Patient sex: M
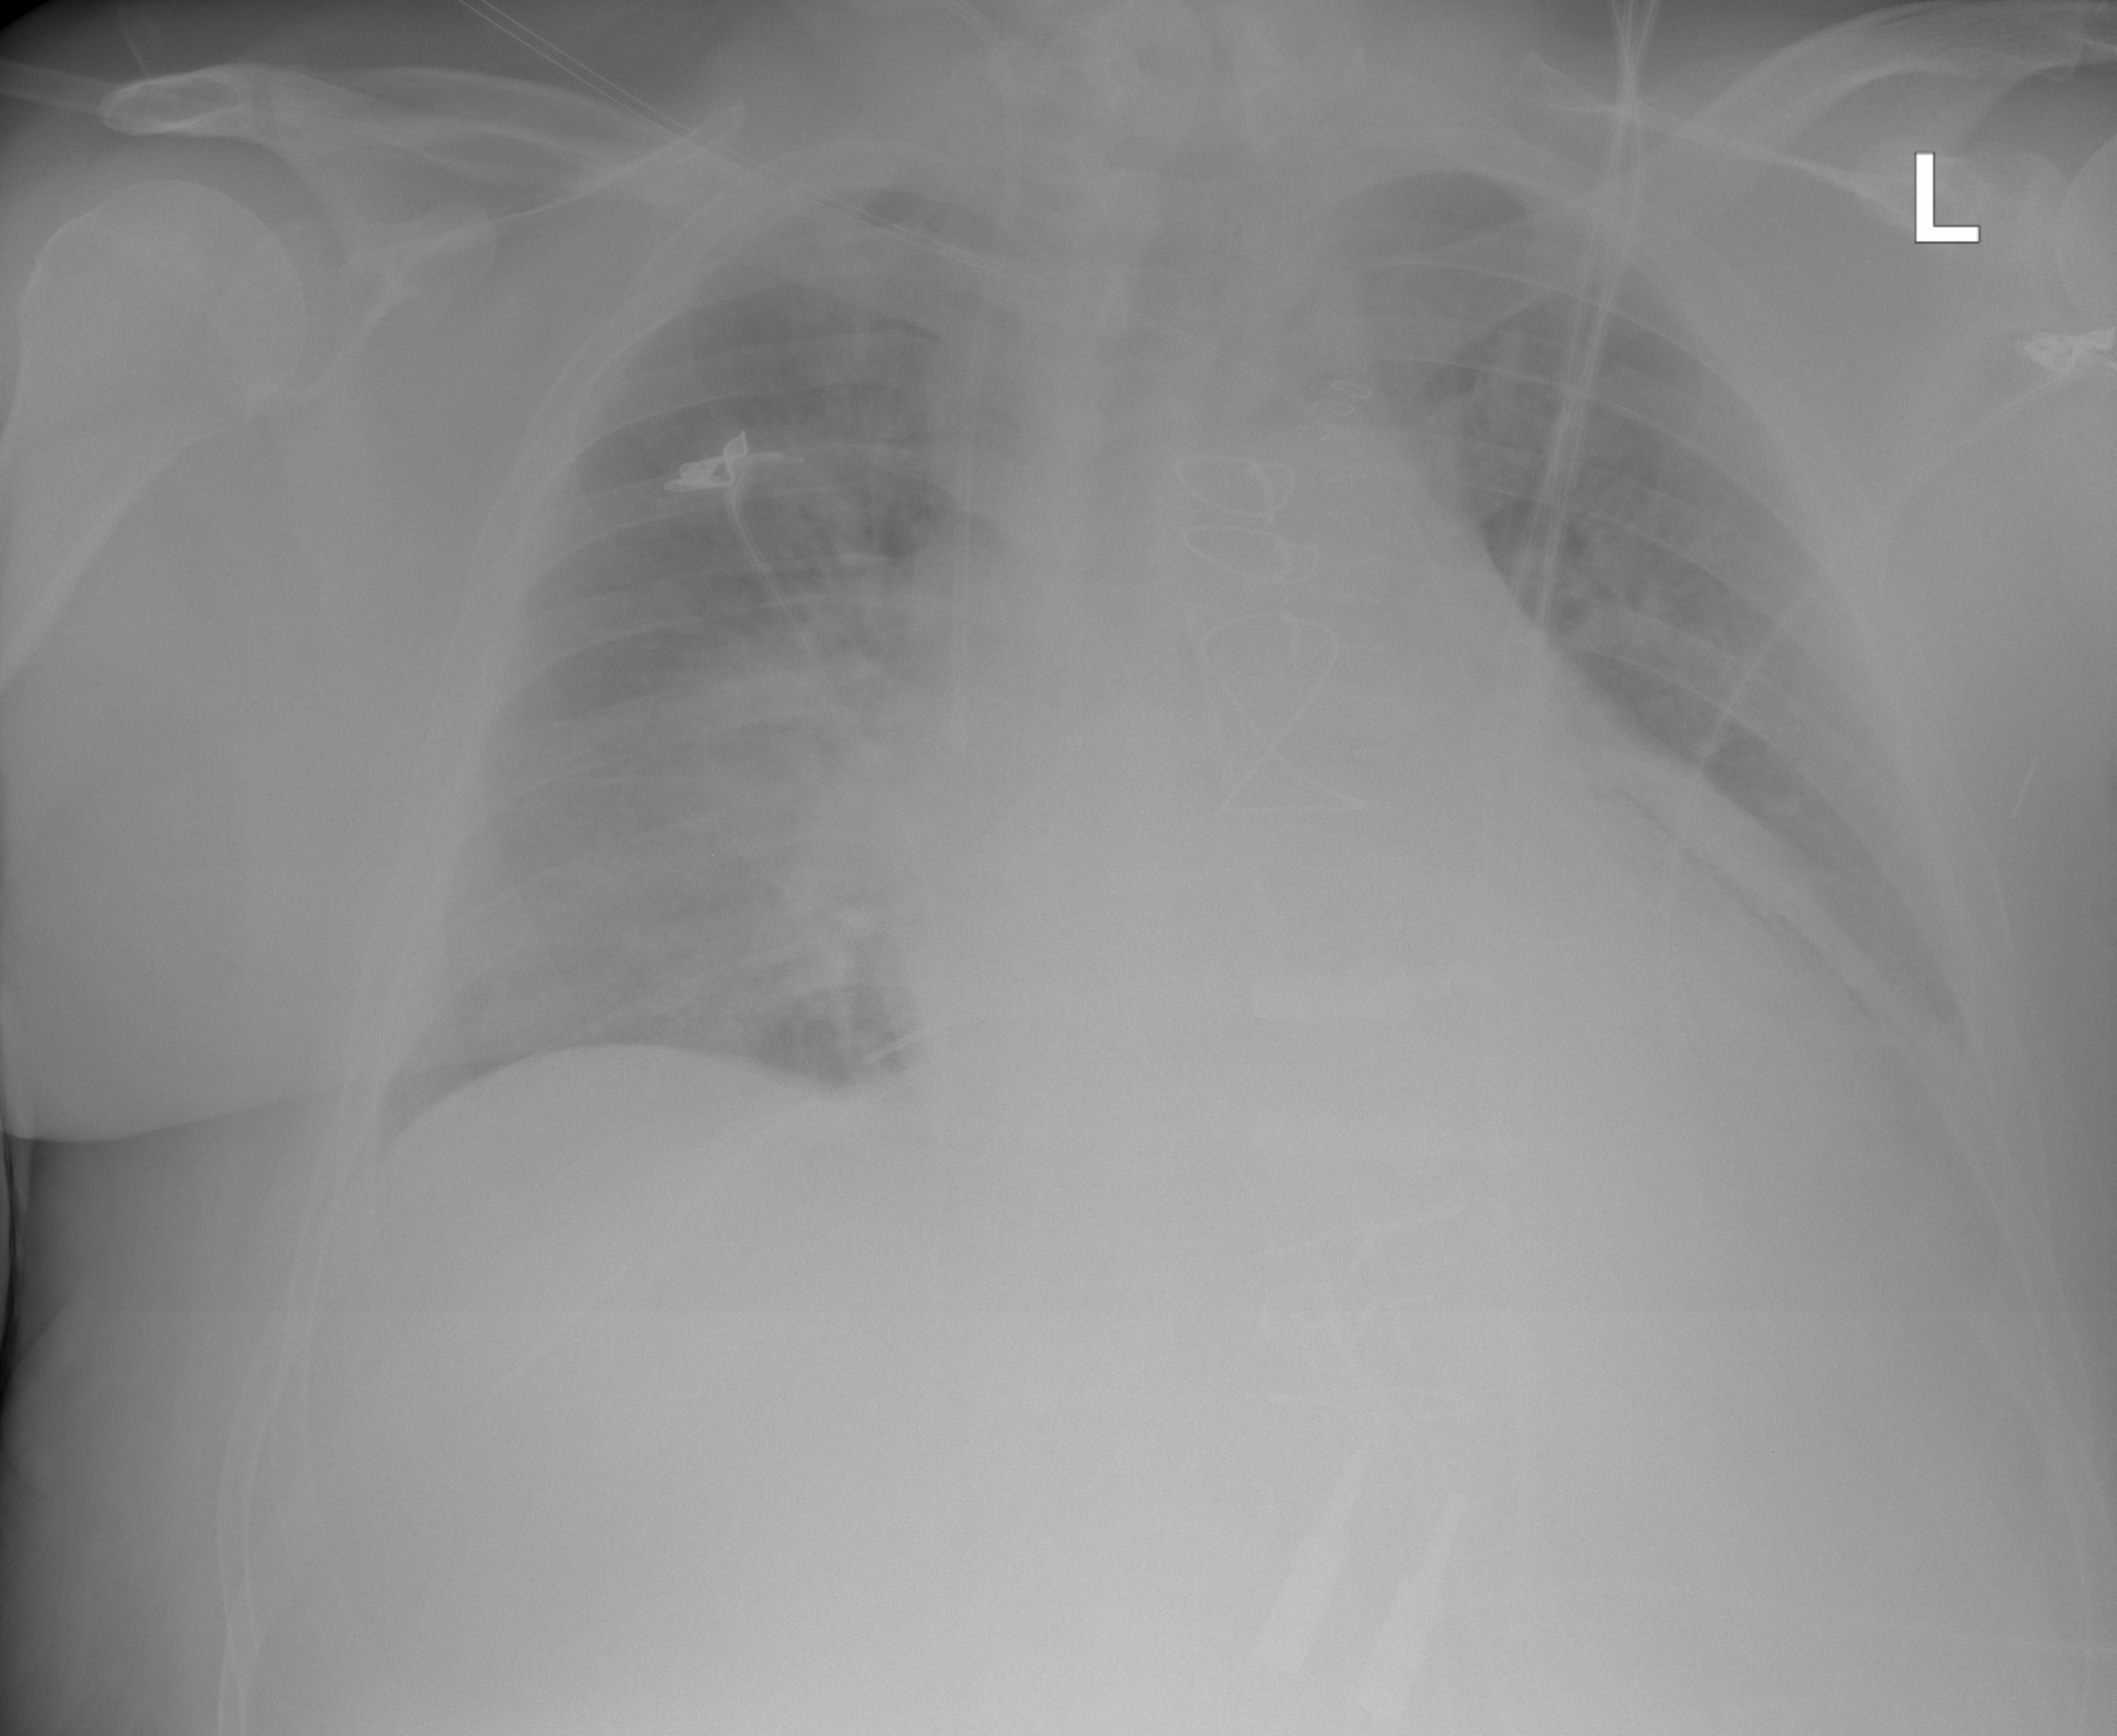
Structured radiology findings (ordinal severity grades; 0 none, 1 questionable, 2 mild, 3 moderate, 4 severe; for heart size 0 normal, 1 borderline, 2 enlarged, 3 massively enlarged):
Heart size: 2
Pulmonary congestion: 0
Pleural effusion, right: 0
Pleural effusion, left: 0
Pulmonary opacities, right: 2
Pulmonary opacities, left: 0
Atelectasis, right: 0
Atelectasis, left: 0